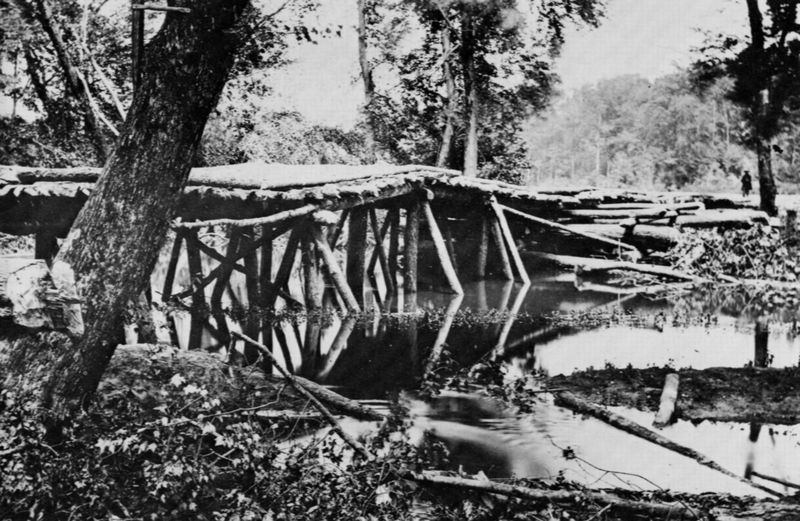
Titel: Militärische Brücke über den Chicahominy
Künstler: Mathew B. Brady
Schlagwörter: baum, blätter, himmel, laub, mann, wasser, weiß, baumstämme, bäume, fluss, landschaft, see, teich, ufer, äste, grau, holz, schwarz, gras, park, wiese, mensch, bach, baumstamm, natur, spiegelung, stamm, zweige, brücke, busch, büsche, insel, wald, moment, damm, strömung, steg, stämme, balken, foto, fotografie, photographie, pfahl, schwarz weiss, sumpf, photo, rinde, konstruktion, urwald, himel, überschwemmung, fotographie, morsch, primitiv, pflöcke, zerfall, marode, holzbrücke, überquerung, bläter, einsturz, jungel, schnappschuss, brückenbau, fotp, einsturzgefahr, baufällig, eingestürzt, zusammengebrochen, baqufällig, provisorisch